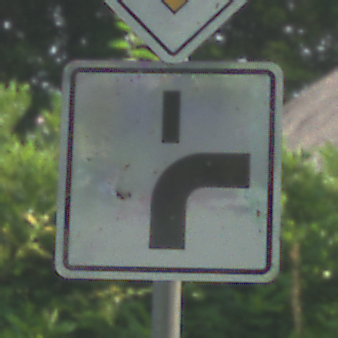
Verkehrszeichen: VerlaufVorfahrtsstrasse8
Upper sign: Vorfahrtsstrasse
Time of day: MorningAfternoon
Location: Outdoor (Urban)
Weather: PartlyCloudy
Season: NotSpecified
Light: Natural